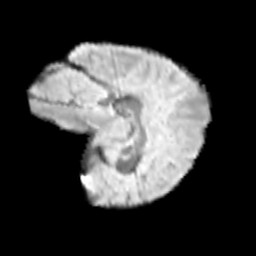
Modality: T2w
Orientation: sagittal
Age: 12
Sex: female
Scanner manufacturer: siemens
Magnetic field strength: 3 T
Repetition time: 3.8 s
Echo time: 0.07 s